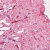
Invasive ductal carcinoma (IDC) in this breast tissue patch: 1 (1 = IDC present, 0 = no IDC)